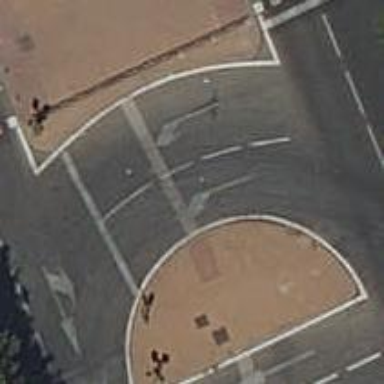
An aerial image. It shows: Secondary road with asphalt surface and designated cycle lane.